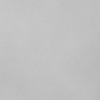
Label: dusty